Question: While zooming the page whole Div is overlapping with other Div.
Text everything is Overlapping with each other.. I am providing the HTML and css and some samle Image how its looking.. Please help me in this , Thanks In advance
[]
'''
This is css code,While zooming the page whole Div is overlapping with eachother
.flex-container{
display: flex;
//overflow-x:auto;
overflow-y: hidden;
}
.officeflex{
margin-right: 31px;
width:366px;
max-height:225px;
}
hr {
display: block;
height: 1px;
border: 0;
border-top: 1px solid #ccc;
margin: 1em 0;
padding: 0;
}
.d-flex.align-items-start.summary {
display: flex;
flex-direction: row;
justify-content:space-between;
margin:auto;
max-width:100%;
width:100%;
}
.align-items-center{
.size{
font-size: 13px;
}
}
.office-address-heading{
.Address{
color:grey;
font-size: 12px;
}
}
.office-address-details{
.mr-2{
color: rgb(0, 195, 255); font-size: 20px
}
}
.profile-details{
margin-left:15px;
padding:40px;
.name{
font-size:12px;
line-height:22px;
font-weight: 500;
}
.designation{
font-size:12px;
line-height:25px;
font-weight: 400;
}
.phone{
font-size:12px;
font-weight: 100;
}
}
.btn{
font-size: 12px !important;
background-color: #0076C8;
color: #FFFFFF;
}
.officeflex{
margin: 10px;
padding: 20px;
}
address{
word-break: break-all;
max-width: 100%;
}
.word-break-all{
word-break: break-all;
}
.align-items-center{
.size{
font-size: 11px;
}
}
.office-address-heading{
.Address{
color:grey;
font-size: 11px;
}
}
.office-address-details{
.mr-2{
color: rgb(0, 195, 255); font-size: 20px;
margin-left: -13px;
}
}
.Pad{
padding: 60px 0px;
margin-top: -300px;
}
body {
margin: 0;
}
.outer-div-for-the-imgae-icon{position:relative; display:block; height:300px; width:300px; }
.outer-div-for-the-imgae-icon img{height:300px; width:300px; object-fit:cover;}
.outer-div-for-the-imgae-icon i{position:absolute; top:0; left:100%; font-size:40px;}
'''
'''
This is HTML Code, While zooming the page whole Div is overlapping with eachother
<div class="row">
<div class="col-12">
<div class="profile-summary">
<b>Profile summary</b>
</div>
<div class="col-12 col-12 p-0">
<div class="col-6 float-left">
<div class="outer-div-for-the-imgae-icon">
<app-image [imagesrc]="imagePath" style="width: 190px;max-height: 190px;clip-path: square(25px at center);"
class="d-none d-sm-block" alt="..."></app-image>
<i (click)="inputFile.click()" style="color : white;left: 180px;
position: absolute; top: -5px; padding: 3px; background-color: rgb(0, 195, 255);
border-radius: 50%;font-size: 12px;"
class="fa fa-pencil fa-lg" aria-hidden="true"></i>
</div>
<div class="col-6 Pad float-right">
<div class="col-sm">
<span class="name">
<b style="color: rgb(25,25,112); font-size : 15px ">{{myprofile?.FirstName}}sandyuehfu
{{myprofile?.LastName}}hsjdbfhag</b>
</span>
</div>
<div class="col-sm">
<span class="name">
<p>{{myprofile?.Role}}cSS</p>
</span>
</div>
<div class="col-sm">
<span class="name">
<p>{{myprofile?.Phone}}809974375t {{myprofile?.UserName}}psuneudhfjhg</p>
</span>
</div>
</div>
</div>
<div class="col-6 float-right">
<div class="col-12 ">
<div class="office-address-heading">
<p class="Address">Office Address</p>
</div>
<div class="d-flex align-items-center">
<!-- <i style="color:grey;" class="fa fa-map-marker fa-2x mr-2" aria-hidden="true"></i> -->
<address class="mb-0 size">
{{myprofile?.OfficeAddress}} wyhsieghrblufijerhbiktbui
</address>
</div>
</div>
<hr />
<div class="col-sm">
<div class="row1 office-address-heading">
<p class="Address">Communication Details</p>
</div>
<div class="d-flex align-items-center office-address-details ">
<div class="col-4">
<i class="fa fa-phone fa-2x mr-2" aria-hidden="true"></i>
<a style="color: black;" href="tel:<PHONE>">{{myprofile?.Phone}}478596321012458
</a>
</div>
<div class=" d-flex col-8 align-items-center office-address-details float-right ">
<i class="fa fa-envelope fa-2x mr-2" aria-hidden="true"></i>
<a style="color: black;" href="mailto:rafael.cepeda@lpl.com">{{myprofile?.Email}}sandy.sandy@gmail.com
</a>
</div>
</div>
</div>
</div>
</div>
</div>
</div>
'''
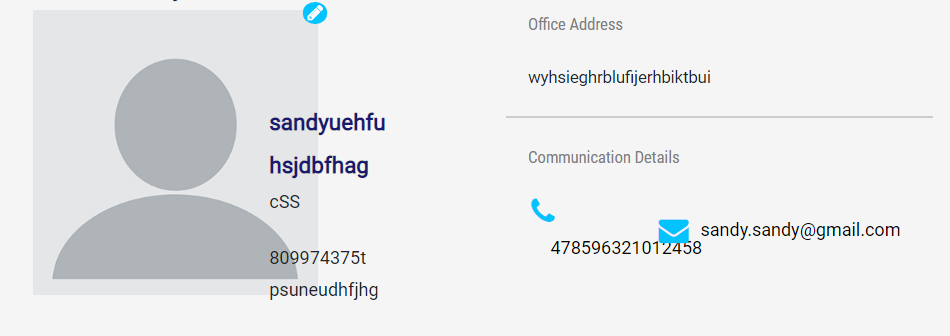
Answer: For the media query you can use somthing like this to make this responsive .please let me know about the result after applying this.
'''
@media only screen and (max-width: 600px) {
.office-address-details {width:100%; display:block;}
margin:20px auto;
}
'''